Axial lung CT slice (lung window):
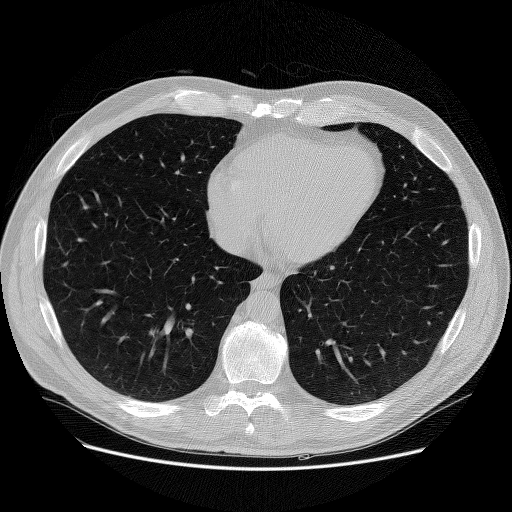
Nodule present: no